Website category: university
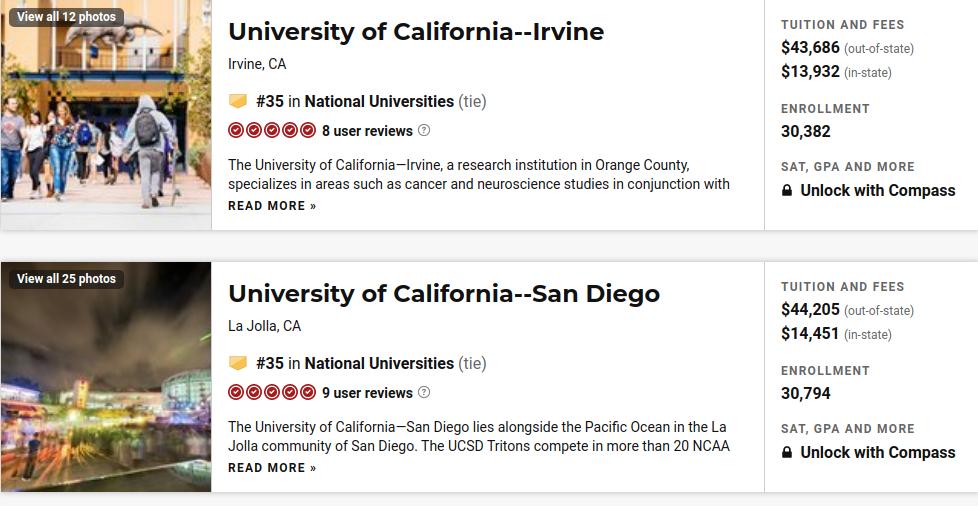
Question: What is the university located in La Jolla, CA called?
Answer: University of California--San Diego

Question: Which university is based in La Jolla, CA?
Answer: University of California--San Diego

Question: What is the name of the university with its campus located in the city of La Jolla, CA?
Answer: University of California--San Diego